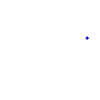
Particle: proton